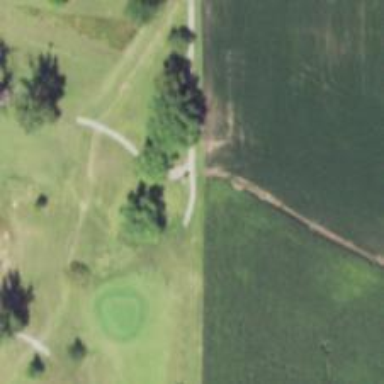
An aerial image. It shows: Path used for both walking and golf.